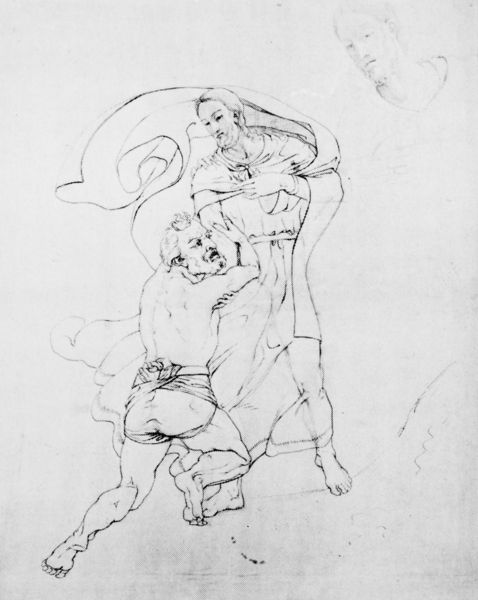
Titel: Christus und Petrus
Künstler: Philipp Otto Runge
Institution: Hamburger Kunsthalle Inv.Nr.34159
Schlagwörter: gott, hand, kampf, kopf, kämpfer, mann, nackt, umhang, weiß, bewegung, grau, mund, männer, rücken, schwarz, skizze, zeichnung, gürtel, tuch, bart, hose, arm, arme, falten, halten, haupt, stehen, tod, tot, hände, porträt, wind, gewand, mantel, beine, füße, zwei, studie, wehen, muskeln, greis, lendentuch, kohle, barfuß, asien, schwarzweiß, knien, kämpfen, jesus, muskel, bettler, prunk, bitten, betteln, ringen, kniet, zerren, st. martin, ringer, judo, umwerfen, combat, composition study, karate, musikeln